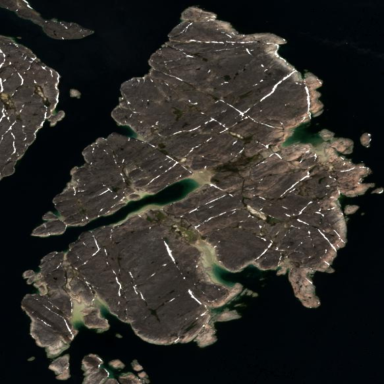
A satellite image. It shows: Island with natural coastline.